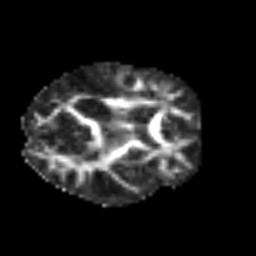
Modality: FA
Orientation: axial
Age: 62
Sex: female
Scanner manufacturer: siemens
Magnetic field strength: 3 T
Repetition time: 3.2 s
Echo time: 0.081 s